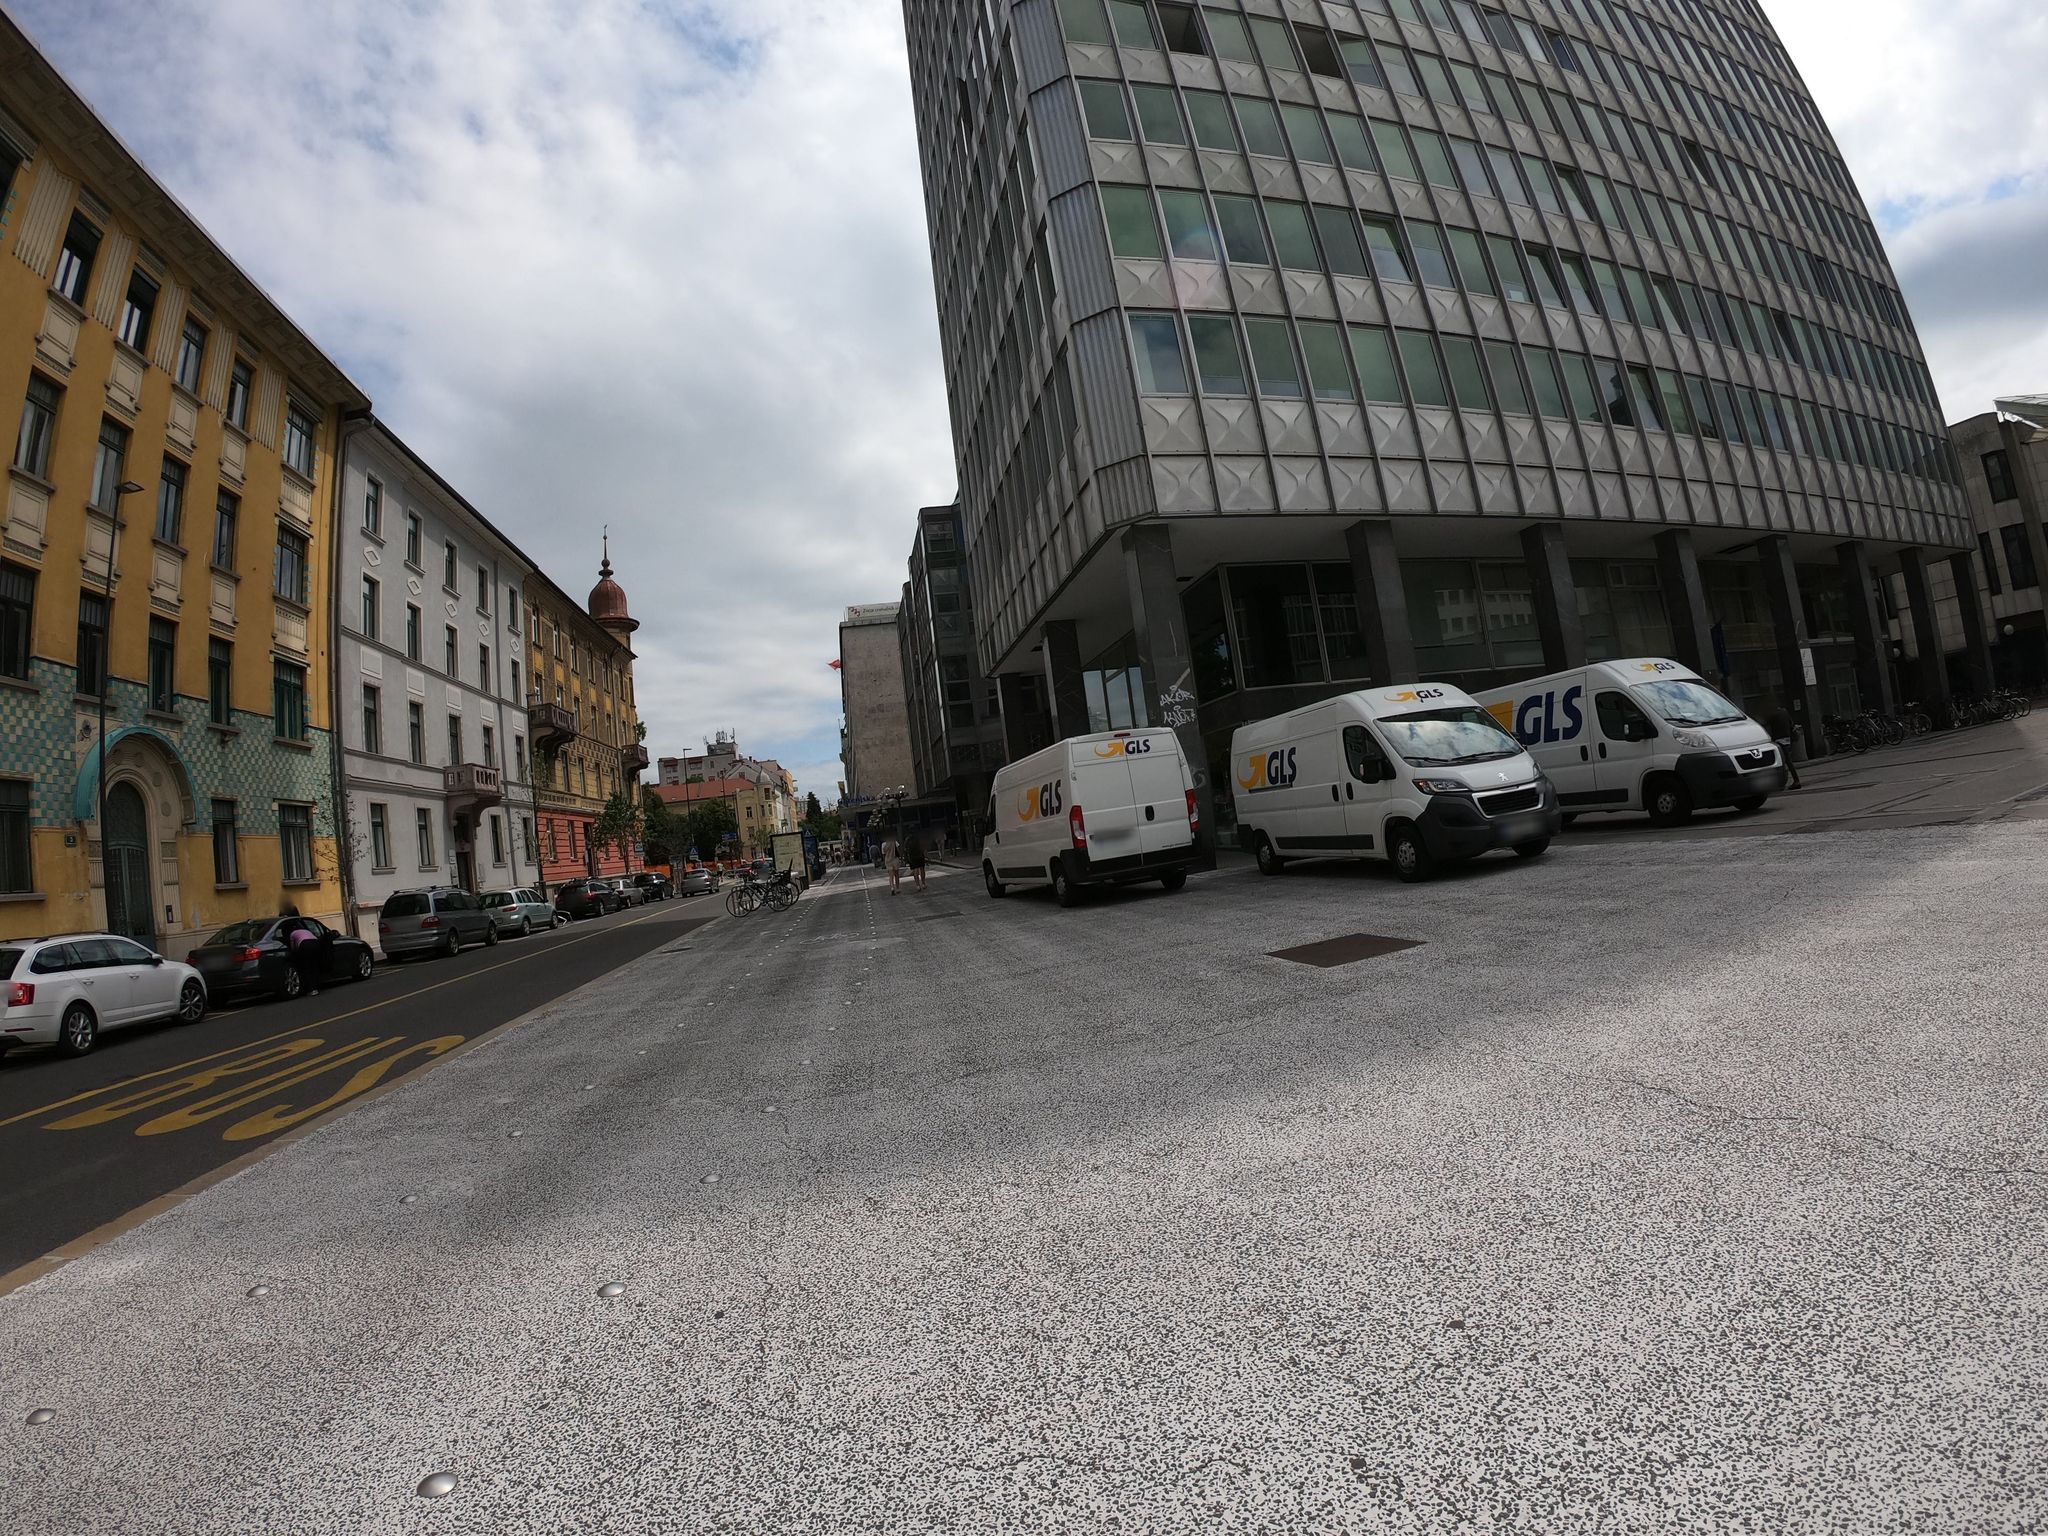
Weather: cloudy
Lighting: day
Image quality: good
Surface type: driving surface
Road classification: path
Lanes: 2
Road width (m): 3
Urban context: urban centre
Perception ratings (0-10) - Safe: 4.71, Lively: 6.82, Beautiful: 7.25, Boring: 2.81, Depressing: 3.3, Wealthy: 6.18